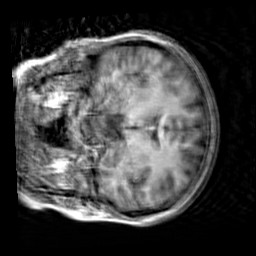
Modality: T1w
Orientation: coronal
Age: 23
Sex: female
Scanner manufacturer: siemens
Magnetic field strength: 3 T
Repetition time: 2.3 s
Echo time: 0.00303 s